Field crop: maize
Growth stage: 2
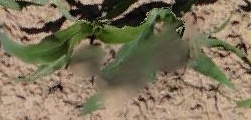
Species: maize